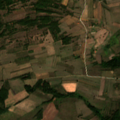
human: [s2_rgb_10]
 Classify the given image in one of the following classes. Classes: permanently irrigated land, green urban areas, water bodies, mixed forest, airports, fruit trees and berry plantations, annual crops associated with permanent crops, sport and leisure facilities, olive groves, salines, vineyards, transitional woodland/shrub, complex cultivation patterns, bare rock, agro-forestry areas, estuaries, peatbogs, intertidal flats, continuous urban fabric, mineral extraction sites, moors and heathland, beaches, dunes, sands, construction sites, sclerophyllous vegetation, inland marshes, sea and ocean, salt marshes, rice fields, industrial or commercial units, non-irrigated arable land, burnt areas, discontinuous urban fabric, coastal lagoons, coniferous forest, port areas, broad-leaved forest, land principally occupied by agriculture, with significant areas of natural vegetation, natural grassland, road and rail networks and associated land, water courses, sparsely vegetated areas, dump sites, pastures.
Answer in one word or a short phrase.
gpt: non-irrigated arable land, complex cultivation patterns, land principally occupied by agriculture, with significant areas of natural vegetation, transitional woodland/shrub